Question: I am searching for a solution to get the data from my child "medication" and use the IDs to receive specific data from the "medication_plan" node and displaying them in a Recyclerview.
DB-Structure:

At the moment I am using Firebase UI to fill my Recyclerview
'''
private DatabaseReference mRef;
private RecyclerView mRecyclerView;
private RecyclerView.LayoutManager mLayoutManager;
private FirebaseRecyclerAdapter<Medication,MedicationViewHolder> mAdapter;
List<User> items = new ArrayList<>();
User user = new User();
@Override
protected void onCreate(Bundle savedInstanceState) {
super.onCreate(savedInstanceState);
setContentView(R.layout.activity_main);
mRecyclerView = findViewById(R.id.my_recycler_view);
mRecyclerView.setHasFixedSize(true);
mLayoutManager = new LinearLayoutManager(this);
mRecyclerView.setLayoutManager(mLayoutManager);
setData();
}
private void setData() {
Query query = FirebaseDatabase.getInstance().getReference().child("Medication_plan");
FirebaseRecyclerOptions<Medication> options = new FirebaseRecyclerOptions.Builder<Medication>()
.setQuery(query,Medication.class)
.build();
mAdapter = new FirebaseRecyclerAdapter<Medication, MedicationViewHolder>(options) {
@Override
protected void onBindViewHolder(@NonNull MedicationViewHolder holder, int position, @NonNull Medication model) {
final Medication tempmed = new Medication(model.getDr()
,model.getMedicine()
,model.getDate()
,model.getComment());
holder.mDoctor.setText(model.getDr());
holder.mMedicine.setText(model.getMedicine());
holder.mDate.setText(model.getDate());
}
@NonNull
@Override
public MedicationViewHolder onCreateViewHolder(@NonNull ViewGroup viewGroup, int i) {
View v = LayoutInflater.from(viewGroup.getContext()).inflate(R.layout.my_text_view,viewGroup,false);
MedicationViewHolder vh = new MedicationViewHolder(v);
return vh;
}
};
mRecyclerView.setAdapter(mAdapter);
}
@Override
protected void onStart() {
mAdapter.startListening();
super.onStart();
}
@Override
protected void onStop() {
mAdapter.stopListening();
super.onStop();
}
'''
When I use this code I get every medication plan, but I only want the specific plans from the user.
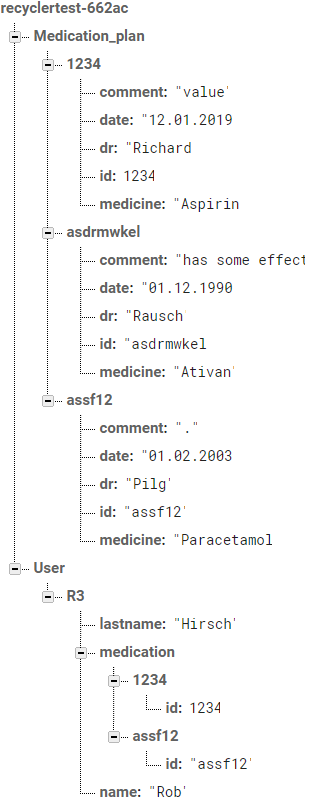
Answer: Add this function to get your data:
'''
ArrayList<String> list = new ArrayList<String>();
DatabaseReference ref= FirebaseDatabase.getInstance().getReference("User").child("R3").child("medication");
ref.addValueEventListener(new ValueEventListener() {
@Override
public void onDataChange(DataSnapshot dataSnapshot) {
for (DataSnapshot snap: dataSnapshot.getChildren()) {
list.add(snap.child("id").getValue(String.class));
}
}
@Override
public void onCancelled(DatabaseError databaseError) {
Log.w(TAG, "onCancelled", databaseError.toException());
}
});
'''
After that add this code to get the second data info:
'''
ArrayList<String> listOfSomething = new ArrayList<String>();
DatabaseReference ref= FirebaseDatabase.getInstance().getReference("Medication_plan");
ref.addValueEventListener(new ValueEventListener() {
@Override
public void onDataChange(DataSnapshot dataSnapshot) {
for (String s: list) {
listOfSomething.add(dataSnapshot.child("s").child("comment").getValue(String.class));
}
}
@Override
public void onCancelled(DatabaseError databaseError) {
Log.w(TAG, "onCancelled", databaseError.toException());
}
});
'''
in my example I retrieve the comments. You can change it in whatever you want to retrieve.